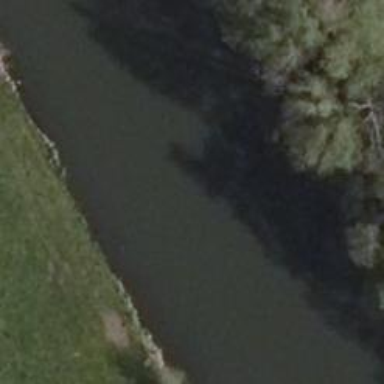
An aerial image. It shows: Beautiful river scene.